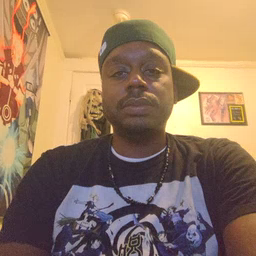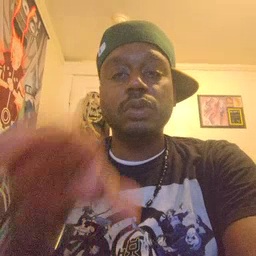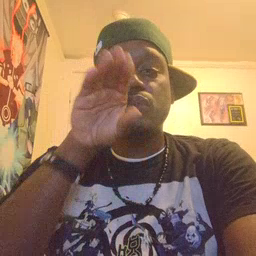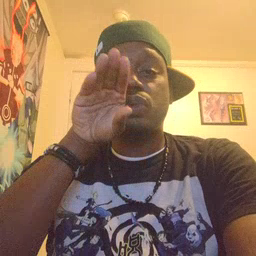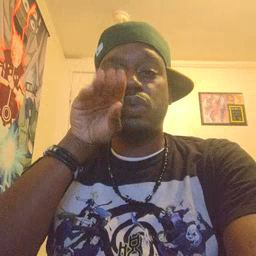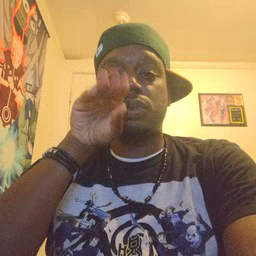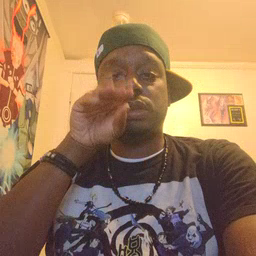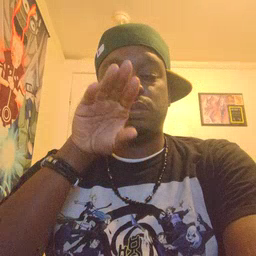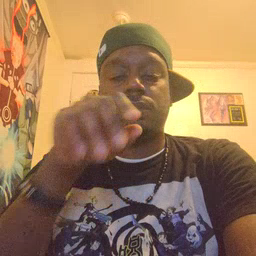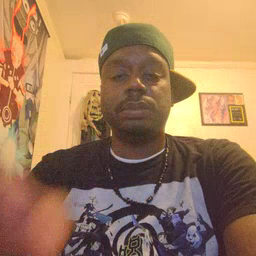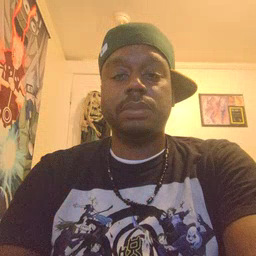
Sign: goose